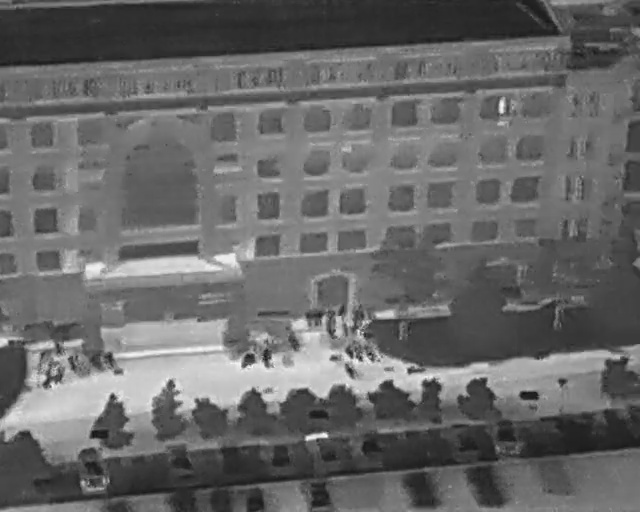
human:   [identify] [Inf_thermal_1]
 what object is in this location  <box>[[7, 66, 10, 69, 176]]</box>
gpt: <ref>1 small bicycle at the left</ref>

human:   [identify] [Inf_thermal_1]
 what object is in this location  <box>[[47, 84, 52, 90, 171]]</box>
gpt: <ref>1 medium car at the bottom</ref>